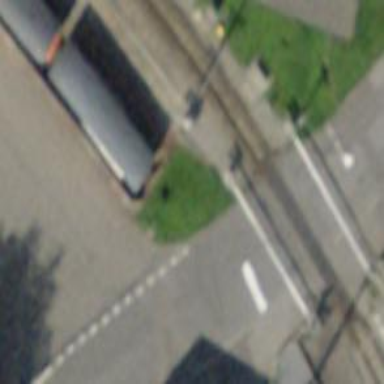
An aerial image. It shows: Railway buffer stop.